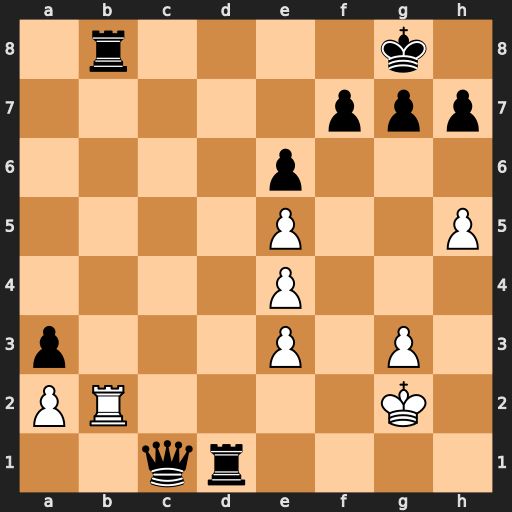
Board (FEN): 1r4k1/5ppp/4p3/4P2P/4P3/p3P1P1/PR4K1/2qr4
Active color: w
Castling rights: -
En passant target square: -
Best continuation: Rxb8+ Qc8 Rxc8+ Rd8 Rxd8#